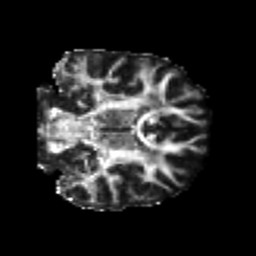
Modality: FA
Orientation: coronal
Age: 22
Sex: male
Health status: healthy
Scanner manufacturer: philips
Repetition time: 7.389 s
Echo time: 0.08599 s